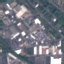
Label: Industrial